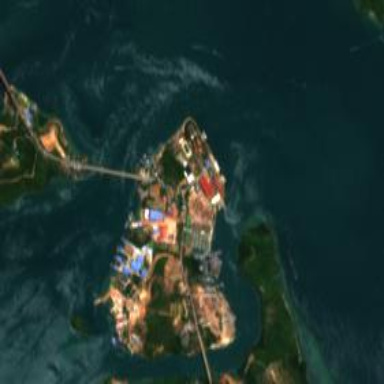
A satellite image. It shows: Industrial area on island with natural coastline.